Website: lowes
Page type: review-order
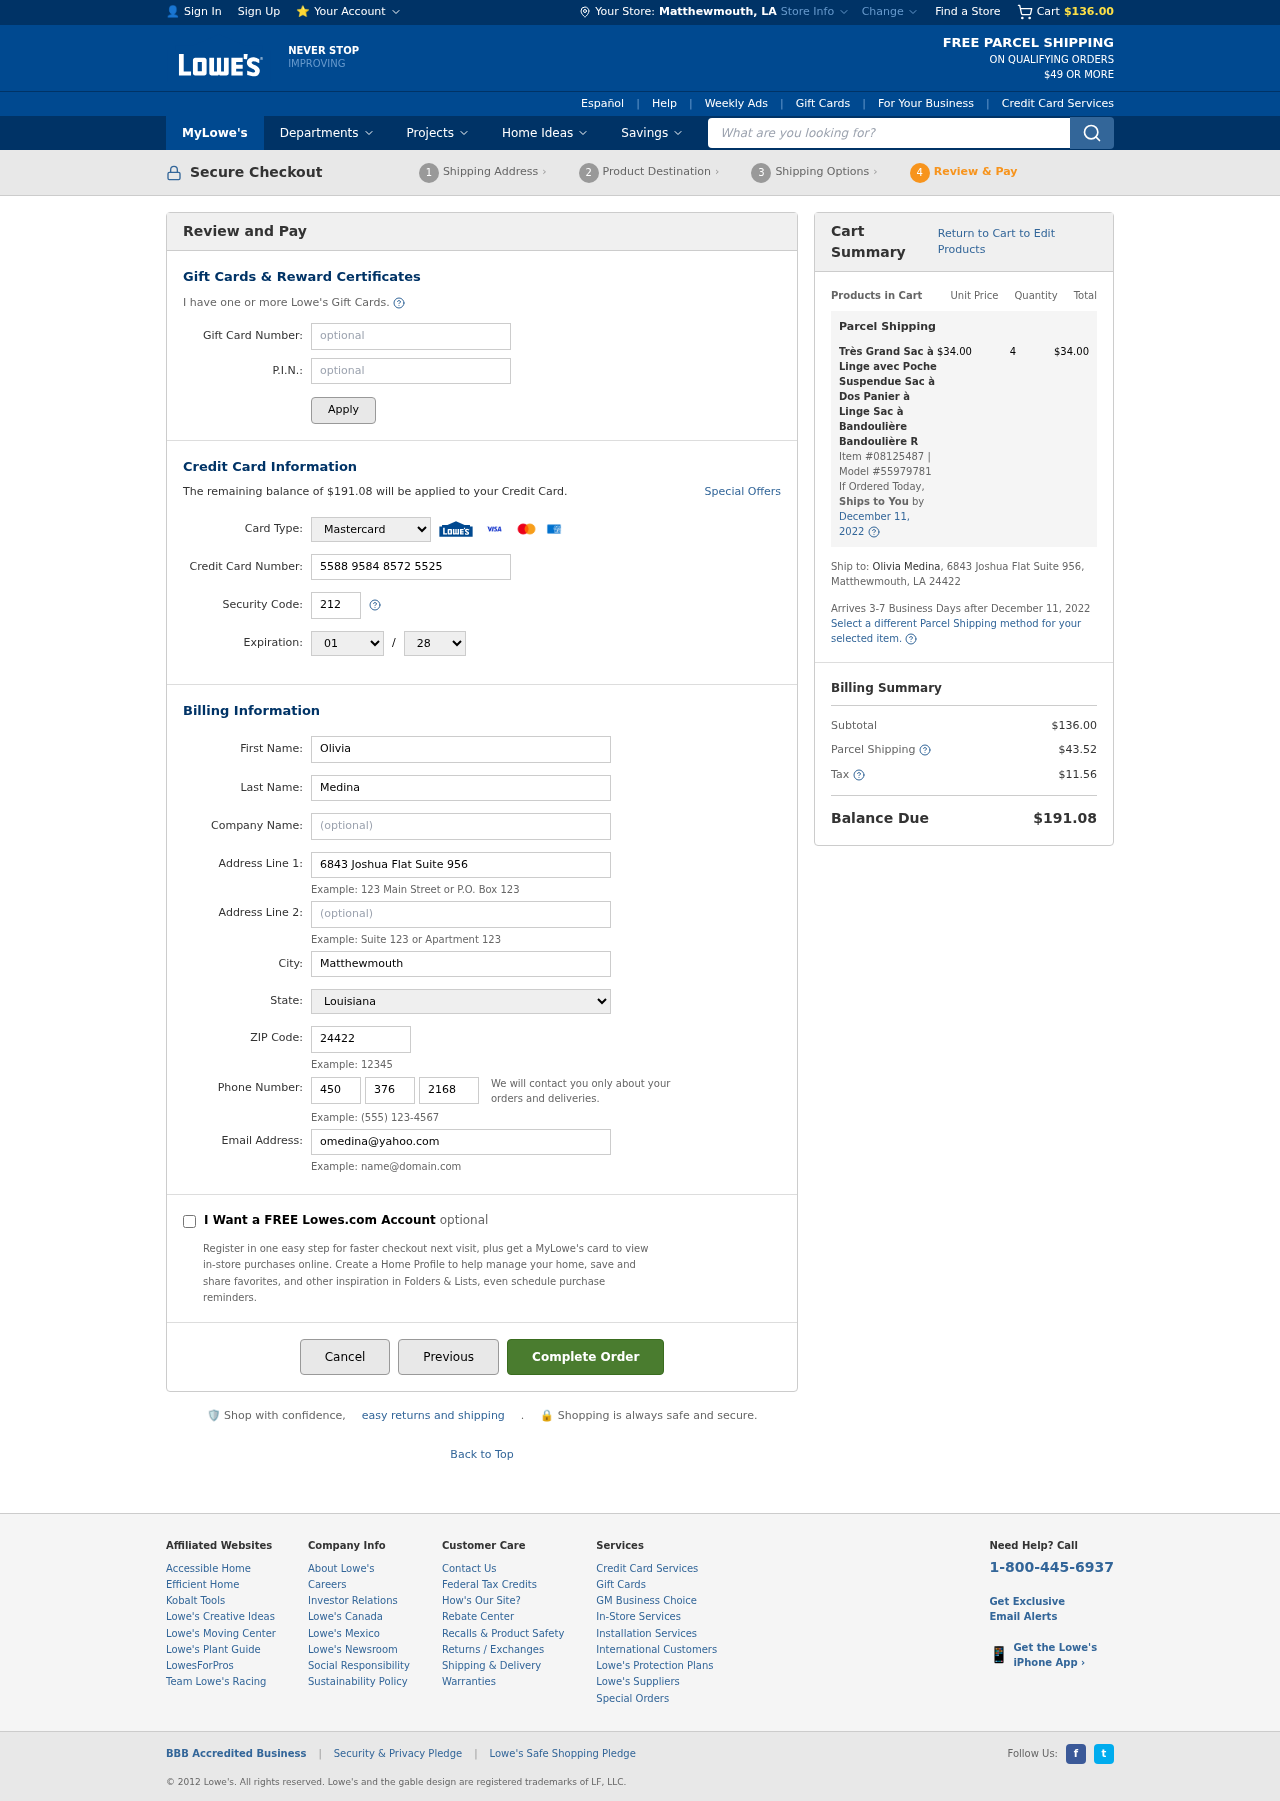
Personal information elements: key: PII_CARD_CVV
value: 212
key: PII_CARD_EXPIRY_MONTH
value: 01
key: PII_CARD_EXPIRY_YEAR
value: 28
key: PII_CARD_NUMBER
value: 5588 9584 8572 5525
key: PII_CARD_TYPE
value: Mastercard
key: PII_CITY
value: Matthewmouth
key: PII_CITY_STATE
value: Matthewmouth, LA
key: PII_EMAIL
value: omedina@yahoo.com
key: PII_FIRSTNAME
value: Olivia
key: PII_LASTNAME
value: Medina
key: PII_PHONE_AREA
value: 450
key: PII_PHONE_PREFIX
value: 376
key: PII_PHONE_SUFFIX
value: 2168
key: PII_POSTCODE
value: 24422
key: PII_STATE
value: Louisiana
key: PII_STREET
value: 6843 Joshua Flat Suite 956
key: PII_STREET2
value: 6843 Joshua Flat Suite 956
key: PII_FULLNAME2
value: Olivia Medina
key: PII_STATE_ABBR
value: LA
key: PII_POSTCODE_FULL
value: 24422
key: PII_CITY_STATE_ZIP
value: Matthewmouth, LA 24422
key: PII_POSTCODE_NUMERIC
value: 24422
Product elements: key: PRODUCT1_NAME
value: Très Grand Sac à Linge avec Poche Suspendue Sac à Dos Panier à Linge Sac à Bandoulière Bandoulière R
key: PRODUCT1_PRICE
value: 34
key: PRODUCT1_QUANTITY
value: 4
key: PRODUCT1_ITEM_NUMBER
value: Item #08125487
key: PRODUCT1_MODEL_NUMBER
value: Model #55979781
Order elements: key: ORDER_SUBTOTAL
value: $136.00
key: ORDER_BALANCE_DUE
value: $191.08
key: ORDER_SHIPPING_DATE
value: December 11, 2022
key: ORDER_ITEM_TOTAL
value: $34.00
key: ORDER_SHIPPING_DATE2
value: December 11, 2022
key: ORDER_SHIPPING_COST
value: $43.52
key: ORDER_TAX
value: $11.56
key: ORDER_TOTAL
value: $191.08
Search elements: key: HEADER_SEARCH
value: What are you looking for?